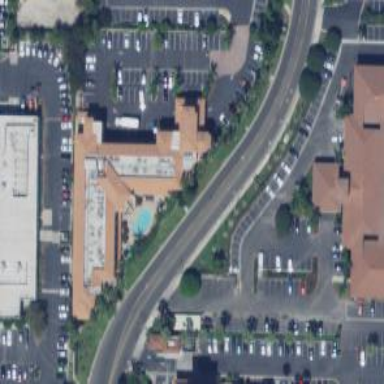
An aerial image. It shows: Building.